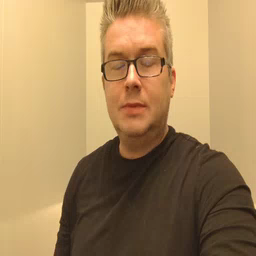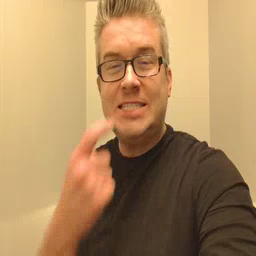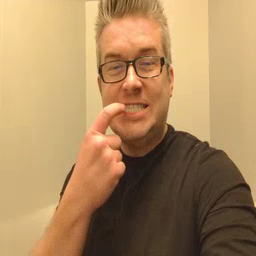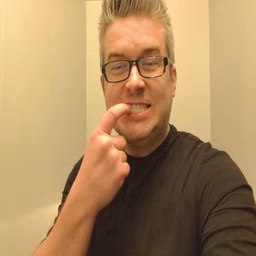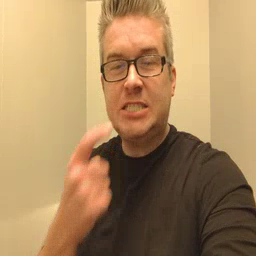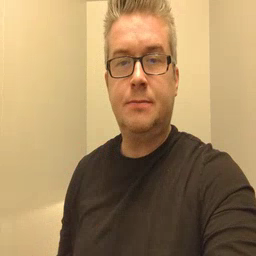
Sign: glasswindow